Question: i've designed an accordion gallery displaying different images - and it follows the structure of days of the week
What i am trying to achieve is for gallery to load the correct tab (day of the week) as soon as the user loads page. i.e today is wednesday - wednesday tab will be opened. At the moment the javascript i do have only loads the first img from the 'li' which happens to be Monday. I am very new to javascript - my skills are very limited with JS.
This is my HTML
'''
<div class="contentDiv">
<ul id="DOTD">
<li>
<img src="images/1NewBC/DOTD/Monday.gif">
</li>
<li>
<img src="images/1NewBC/DOTD/Tuesday.gif">
</li>
<li>
<img src="images/1NewBC/DOTD/Wednesday.gif">
</li>
<li>
<img src="images/1NewBC/DOTD/Thursday.gif">
</li>
<li>
<img src="images/1NewBC/DOTD/Friday.gif">
</li>
<li>
<img src="images/1NewBC/DOTD/DOTW.gif">
</li>
<li>
Blank Blank
Blank Blank
Blank Blank
Blank Blank
Blank Blank
</li>
</ul>
</div>
'''
Here is my JavaScript - really basic - all it does is loads first img fromt the list and created a click event so user can manualy click through the tabs
'''
<script>
$(document).ready(function(){
activeItem = $("#DOTD li:first");
$(activeItem).addClass('active');
$("#DOTD li").click(function(){
$(activeItem).animate({width: "28px"}, {duration:300, queue:false});
$(this).animate({width: "741px"}, {duration:300, queue:false});
activeItem = this;
});
});
</script>
'''
and this is my css for accordion gallery
'''
/* Deal of the Day Coding */
/* DoTD Background */
#content .contentDiv #DOTD{
list-style: none;
overflow: hidden;
background: rgb(36,73,148);
display: inline-block;
margin-left: 0px;
margin-bottom: -10px;
}
/* DotD list and text color */
#DOTD li{
float: left;
border: 4px solid rgb(255,255,255);
display: block;
height: 120px;
width: 28px;
overflow: hidden;
color: white;
font-size: 16px;
line-height: 1.5em;
}
#DOTD li img{
border: none;
float: left;
}
#DOTD li:hover{
border: 4px ridge black;
}
#DOTD li.active{
width: 741px;
}
'''
Any help would be much apreccieated!! I am so new to JavaScript that i dont even know where to start
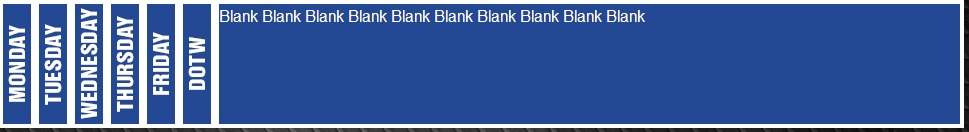
Answer: Assuming what your Javascript look like, you are using jQuery, here's a sample code based on of your actual javascript code
'''
$(document).ready(function(){
activeItem = $("#DOTD li:first");
$(activeItem).addClass('active');
$("#DOTD li").click(function(){
$(activeItem).animate({width: "28px"}, {duration:300, queue:false});
$(this).animate({width: "741px"}, {duration:300, queue:false});
activeItem = this;
});
var d = new Date();
var n = d.getDay();
$("li").eq(n-1).trigger("click");
});
'''
Solution and more informations found <URL> to trigger the click function